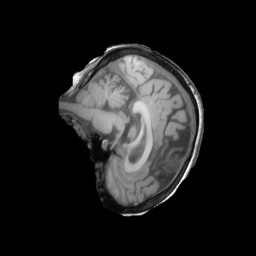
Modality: T1w
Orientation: sagittal
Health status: ill
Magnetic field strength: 3 T